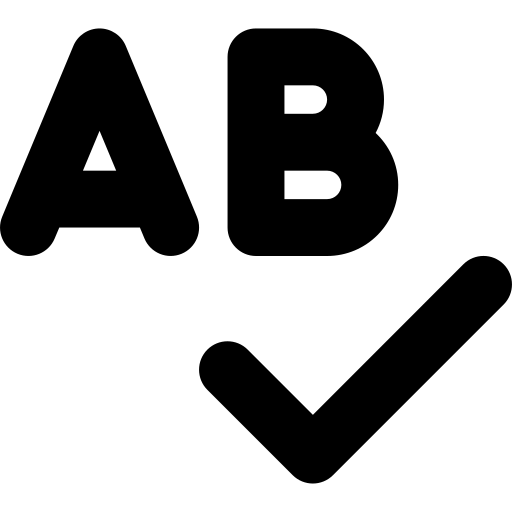
Tags: icon, FontAwesome, fa-icon, solid, spell, check